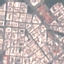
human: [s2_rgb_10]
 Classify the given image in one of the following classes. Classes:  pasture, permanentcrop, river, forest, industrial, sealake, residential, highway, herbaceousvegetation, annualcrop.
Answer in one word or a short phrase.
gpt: Residential